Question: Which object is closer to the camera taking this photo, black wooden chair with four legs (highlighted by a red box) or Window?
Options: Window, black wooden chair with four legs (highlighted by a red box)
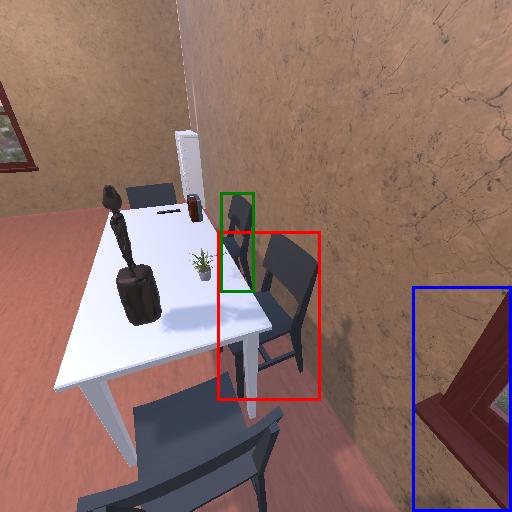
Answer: Window